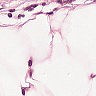
Metastatic tissue present: yes